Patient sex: F
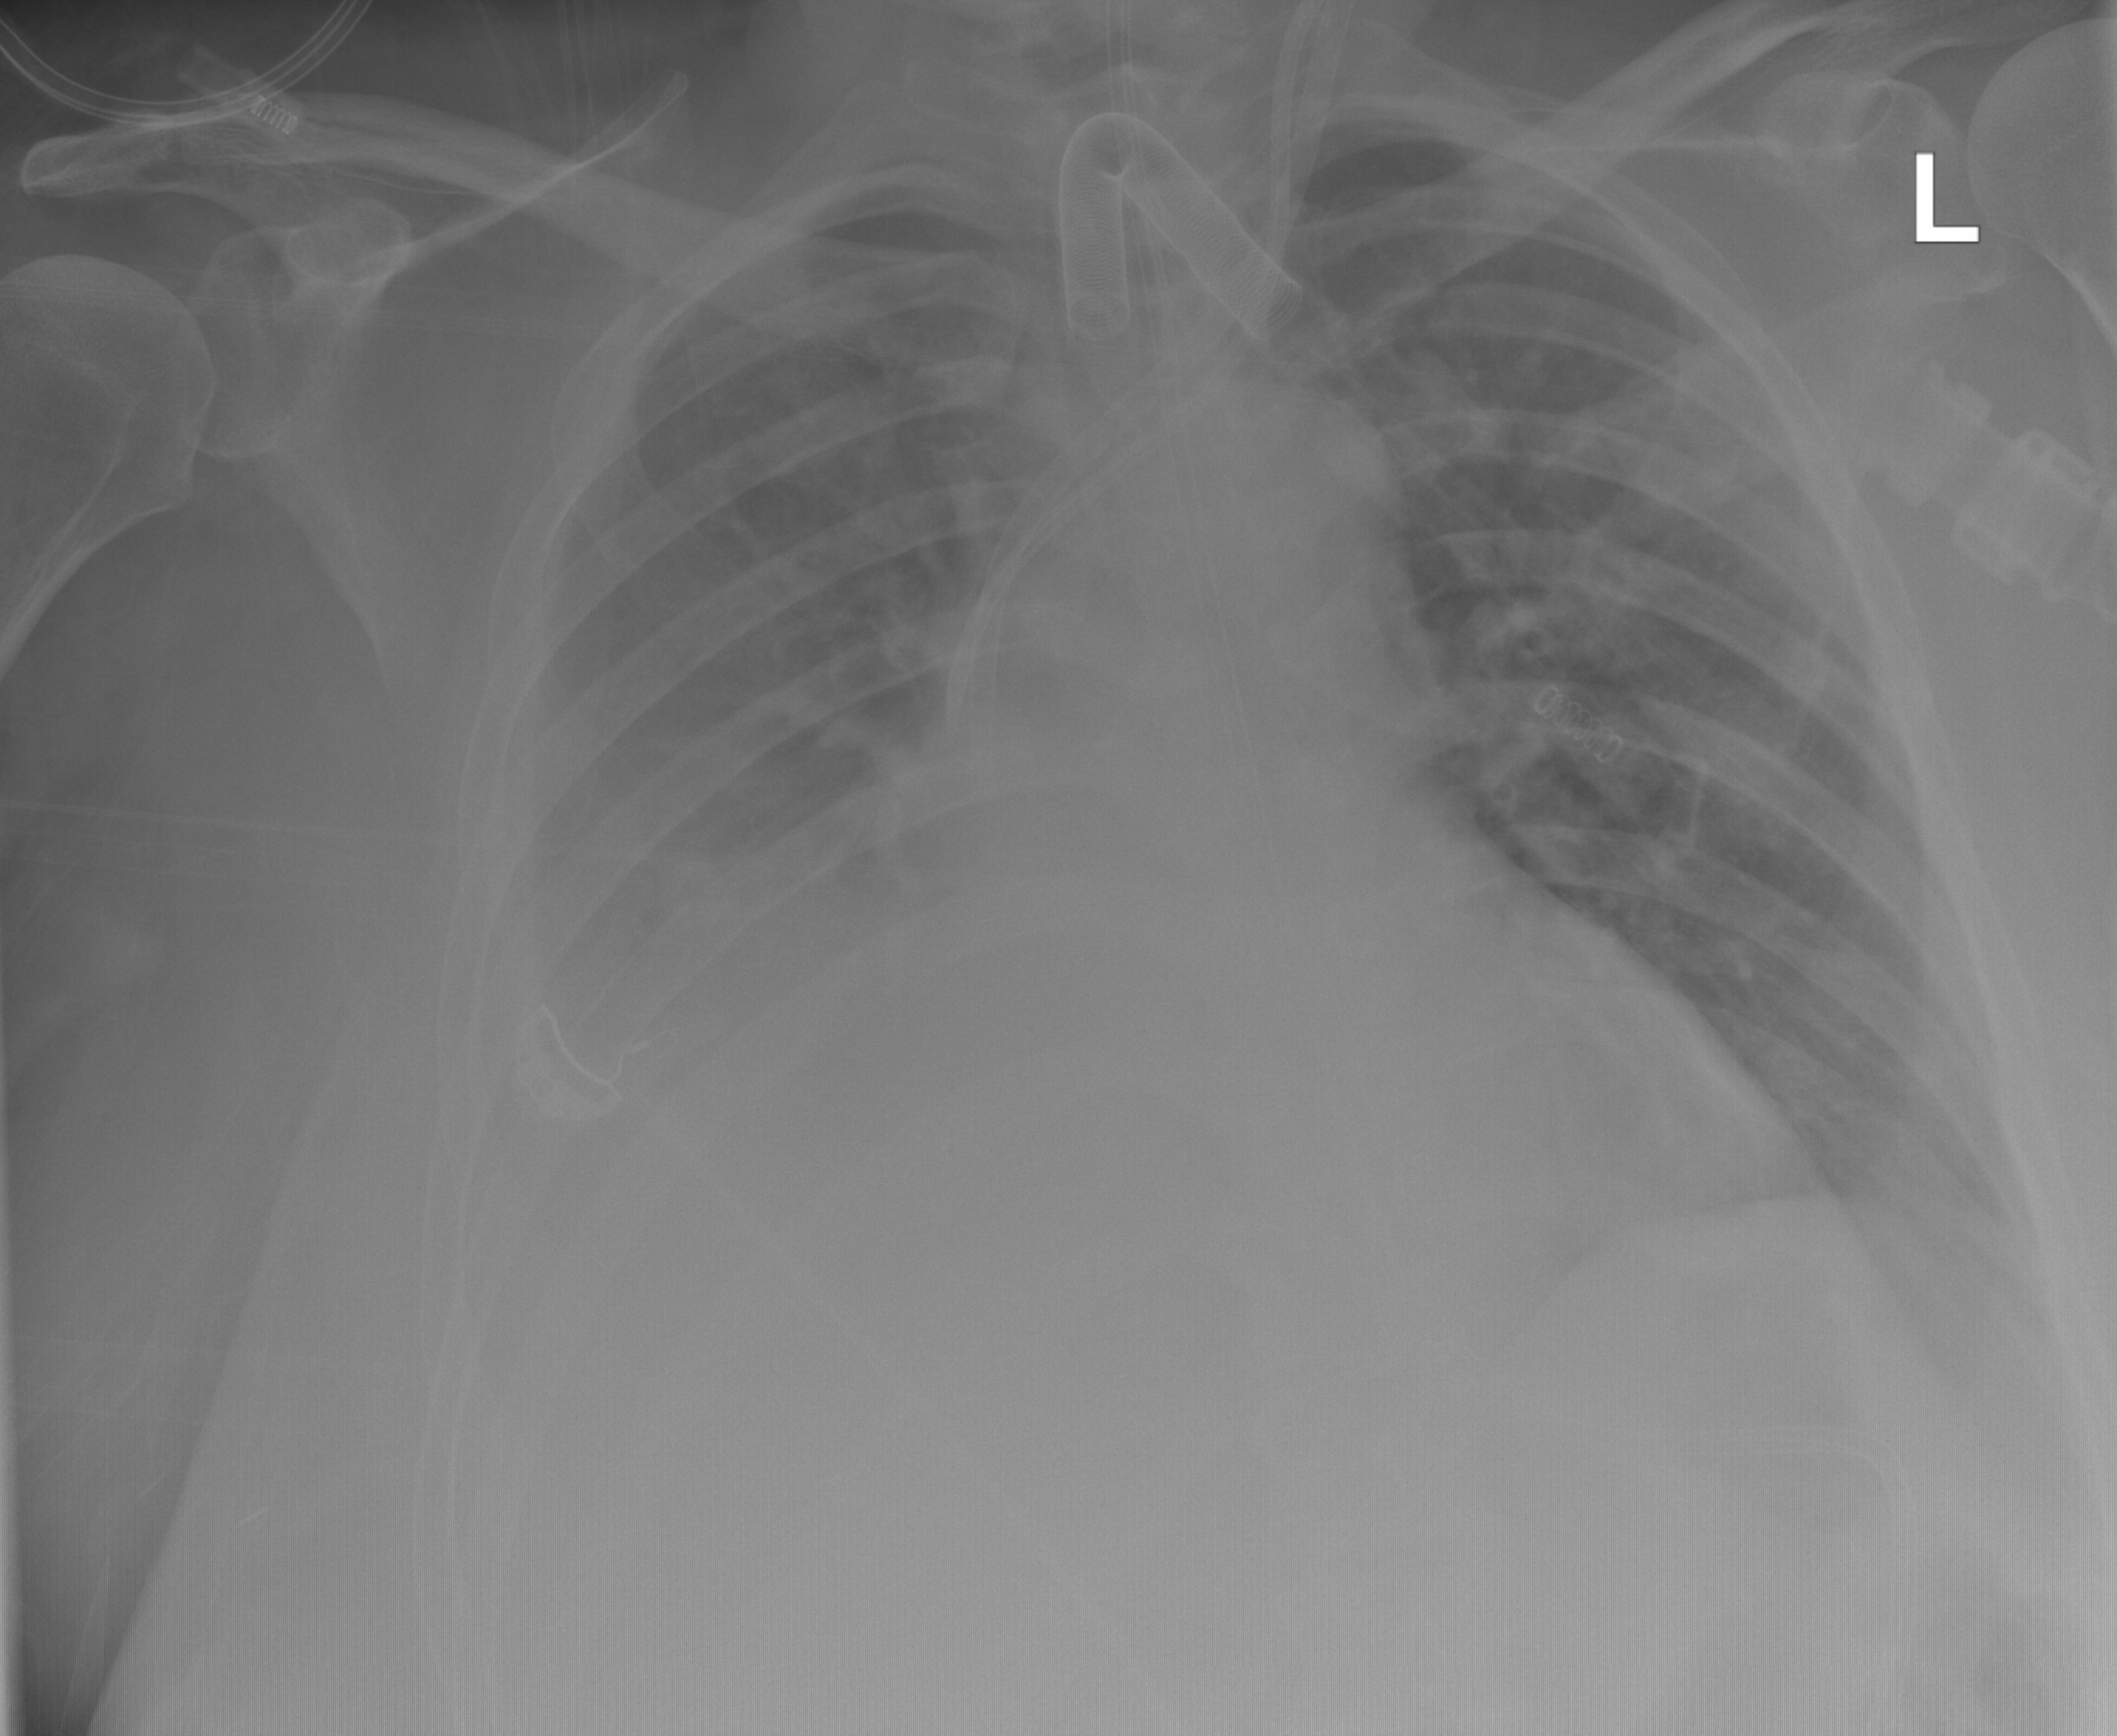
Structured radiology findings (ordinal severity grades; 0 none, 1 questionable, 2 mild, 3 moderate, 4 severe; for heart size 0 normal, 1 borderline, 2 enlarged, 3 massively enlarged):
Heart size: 2
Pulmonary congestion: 1
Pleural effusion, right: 2
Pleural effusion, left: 2
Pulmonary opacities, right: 2
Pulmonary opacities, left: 0
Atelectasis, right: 2
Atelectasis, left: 2